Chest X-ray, AP view. Patient: 60 years old, sex M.
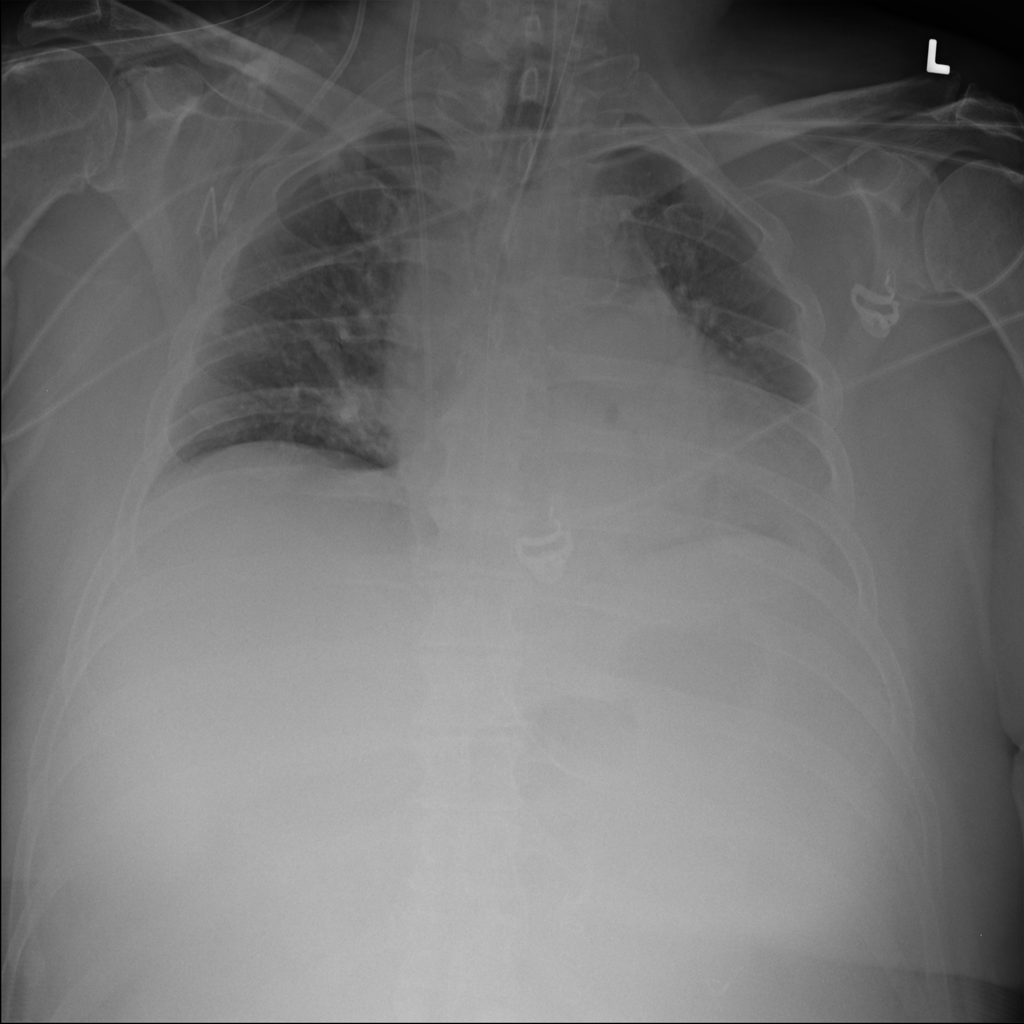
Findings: No Finding